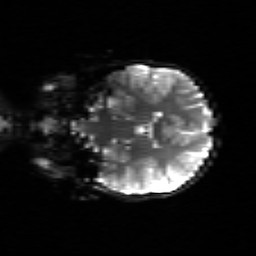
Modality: sbref
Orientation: coronal
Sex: female
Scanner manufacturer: siemens
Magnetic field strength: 3 T
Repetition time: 5 s
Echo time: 0.071 s